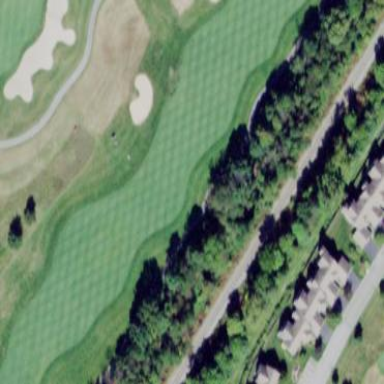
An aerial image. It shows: Golf fairway in the image.